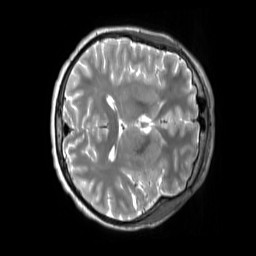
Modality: T2w
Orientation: axial
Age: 26
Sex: male
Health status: ill
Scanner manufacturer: siemens
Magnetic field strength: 3 T
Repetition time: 2.8 s
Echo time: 0.326 s